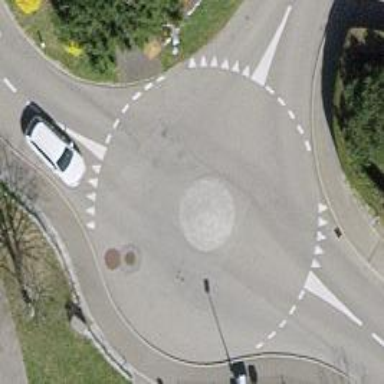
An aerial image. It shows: Mini roundabout on the road.